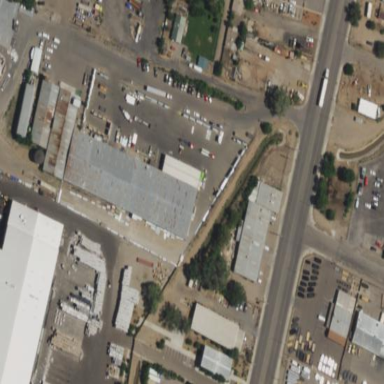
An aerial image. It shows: Warehouse building.